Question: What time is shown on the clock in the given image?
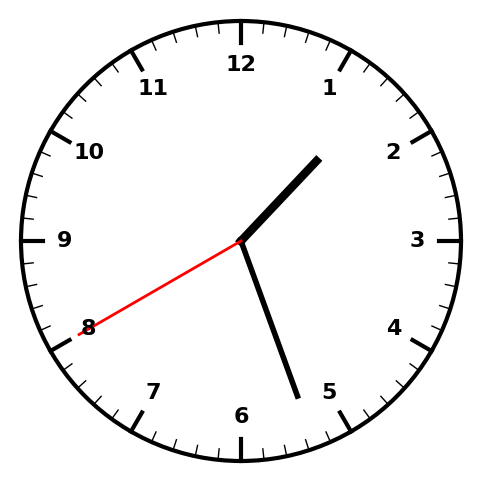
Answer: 01:26:40